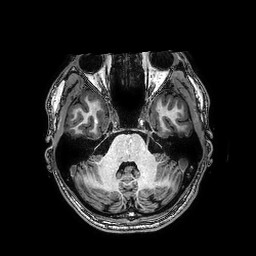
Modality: T1w
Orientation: coronal
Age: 43
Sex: male
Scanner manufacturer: philips
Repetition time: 0.00804 s
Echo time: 0.00368 s